Aerial crown-view tile of a tropical tree (Barro Colorado Island, Panama), acquired 20250414:
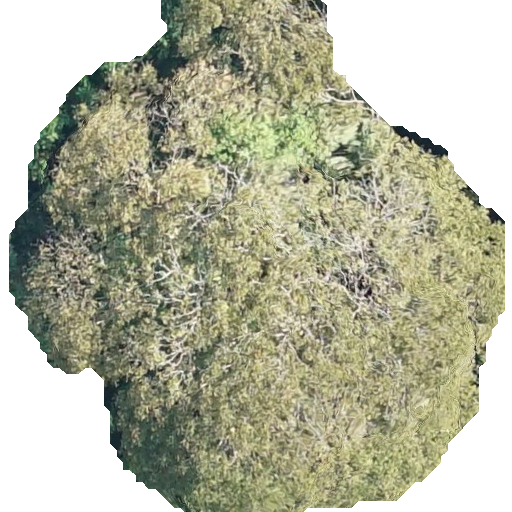
Species: Dipteryx oleifera
GBIF accepted scientific name: Dipteryx oleifera
Crown area: 287.006 m²